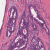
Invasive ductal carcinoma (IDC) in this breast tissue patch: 0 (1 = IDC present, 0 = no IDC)